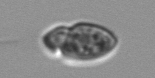
Label: Katodinium_or_Torodinium